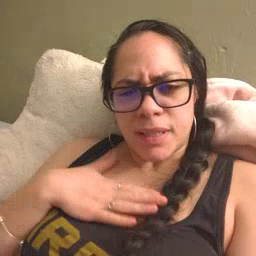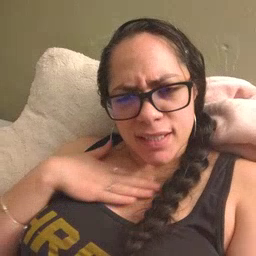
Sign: please